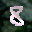
Label: 8